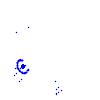
Particle: electron